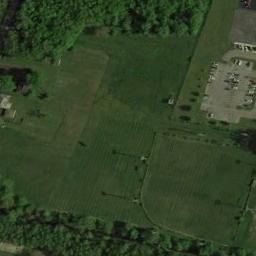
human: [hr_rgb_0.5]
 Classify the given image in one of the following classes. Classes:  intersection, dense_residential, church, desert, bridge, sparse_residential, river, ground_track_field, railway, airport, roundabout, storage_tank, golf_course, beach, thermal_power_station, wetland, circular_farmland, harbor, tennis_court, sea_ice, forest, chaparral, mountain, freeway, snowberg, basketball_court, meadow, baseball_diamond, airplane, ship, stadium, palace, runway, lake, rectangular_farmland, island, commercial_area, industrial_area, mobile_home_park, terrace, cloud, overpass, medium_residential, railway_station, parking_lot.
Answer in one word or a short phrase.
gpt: meadow